Question: I'm having trouble figuring out how to setup user access rights for project portals in TFS 2010.
> The permissions granted to user XXXXXXX are insufficient for performing this operation (rsAccessDenied)

I've tried adding the user to the various admin groups in TFS but the problem seems to be related to Reporting Services permissions.
I mapped this user to the RSExec role in the RS databases as well as made sure they had access to the IIS virtual directory. I've tried several of the solutions found through Google but many of them are for previous versions of TFS/RS and the options don't even apply, others don't seem to work at all.
Ideally I would like to add an entire domain group to the entire project collection so that they can access any project portal underneath it, I don't want to have to setup custom permissions on each project, let alone various web parts.
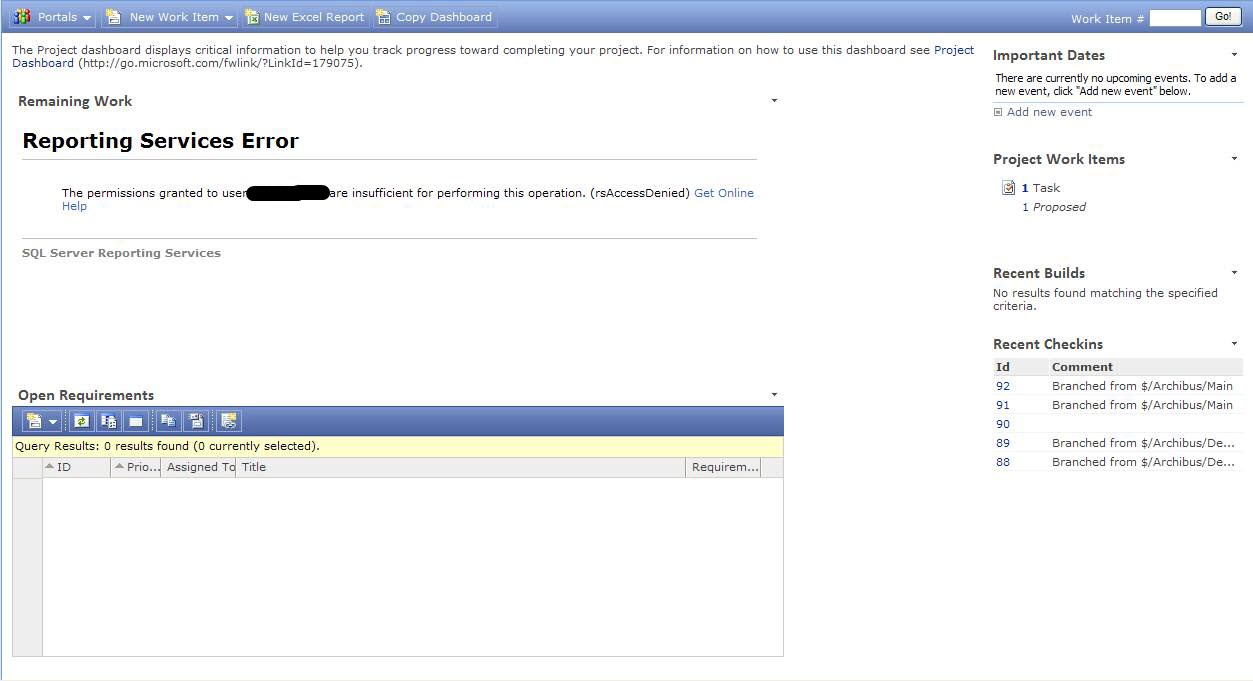
Answer: Use this tool: <URL> to administer TFS/SharePoint/SSRS in a consolidated interface.